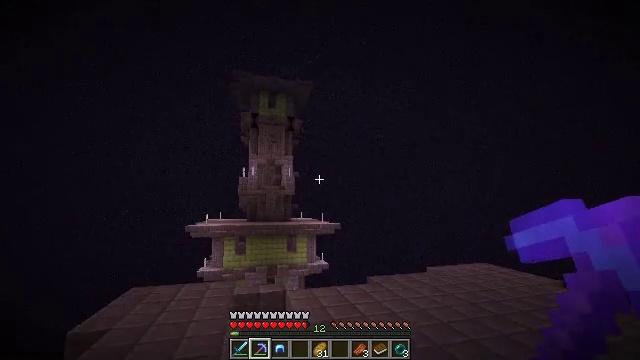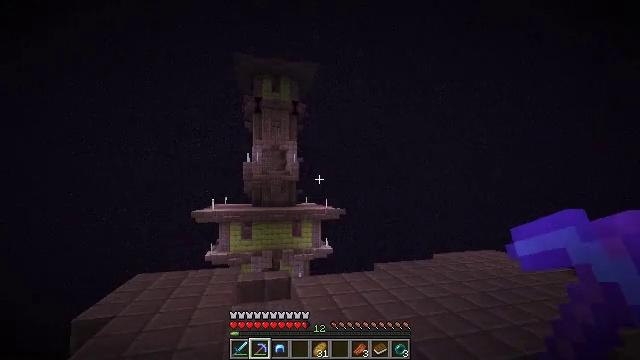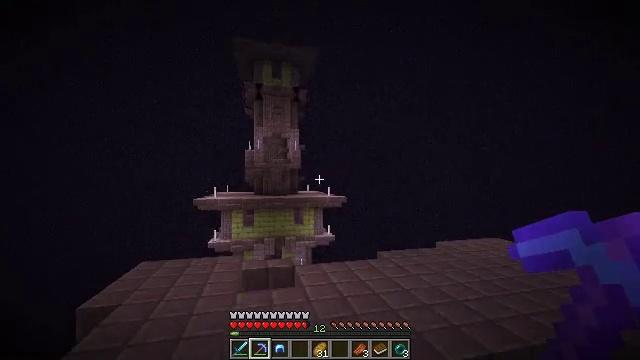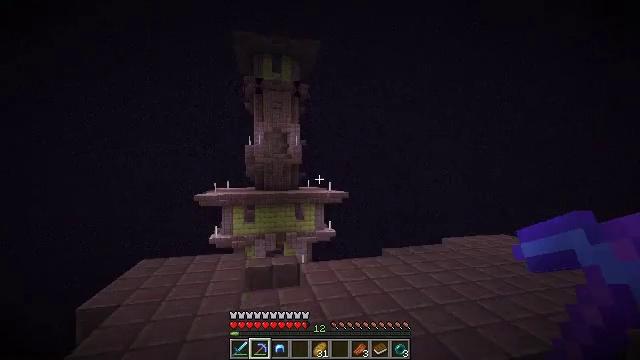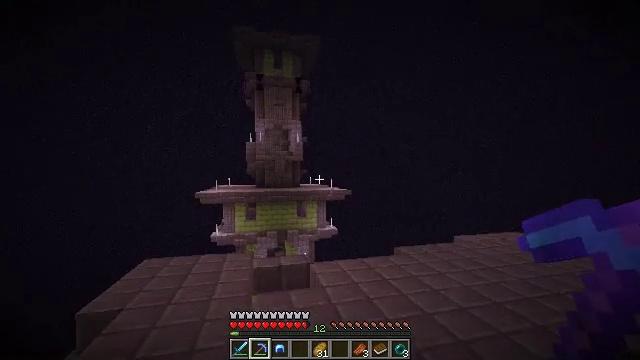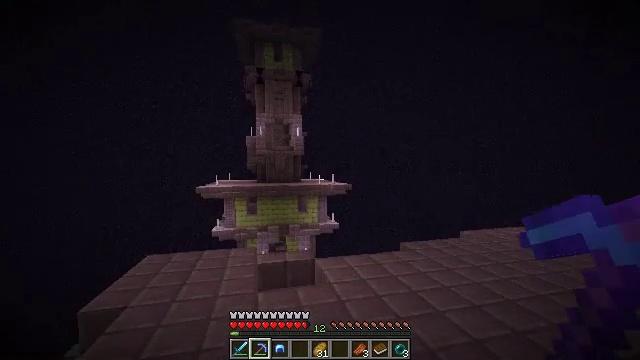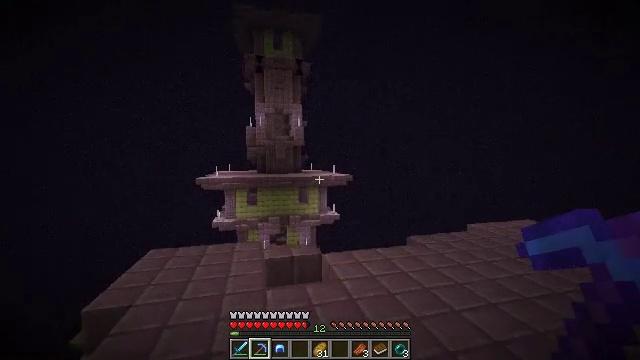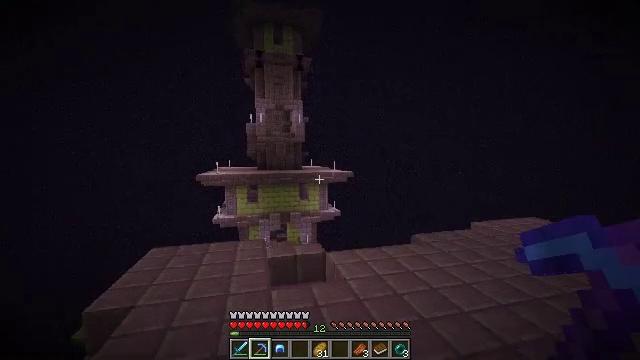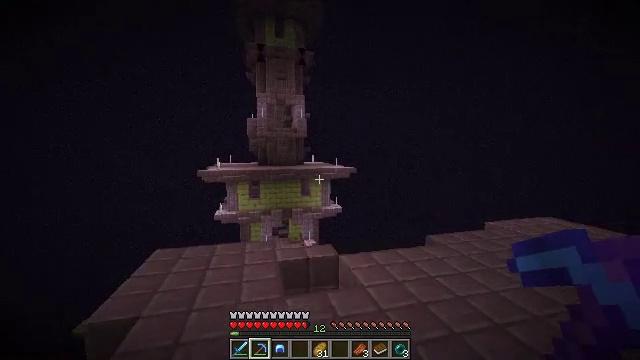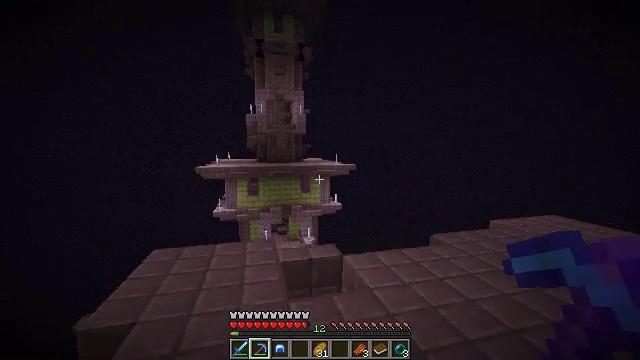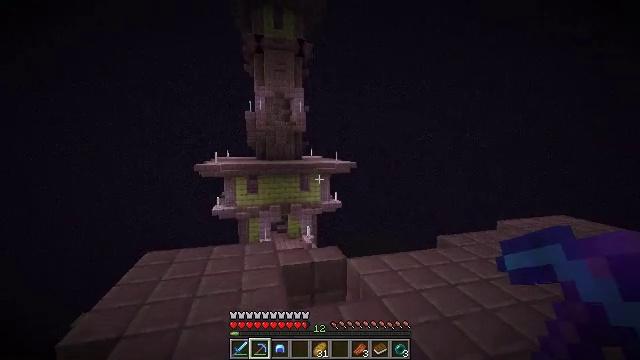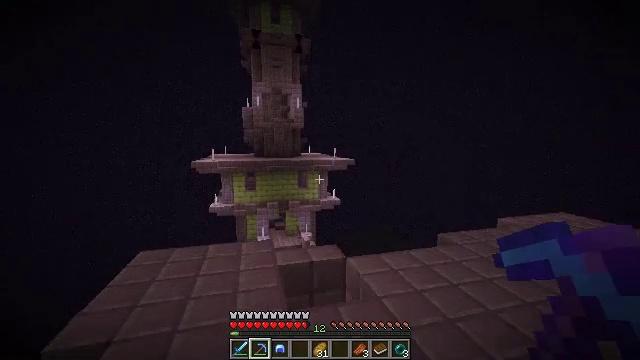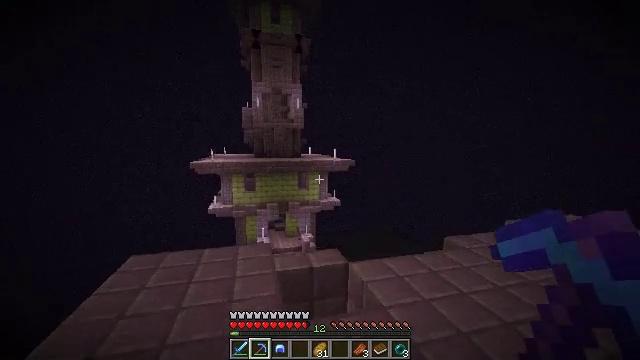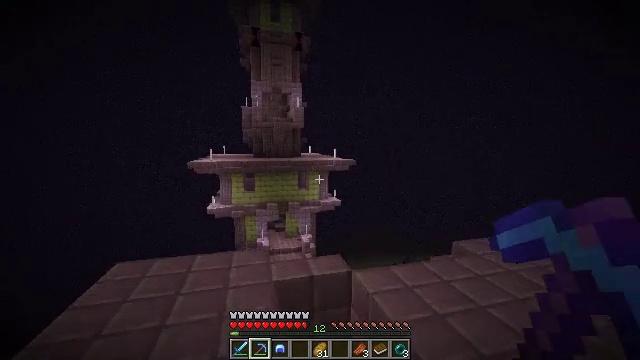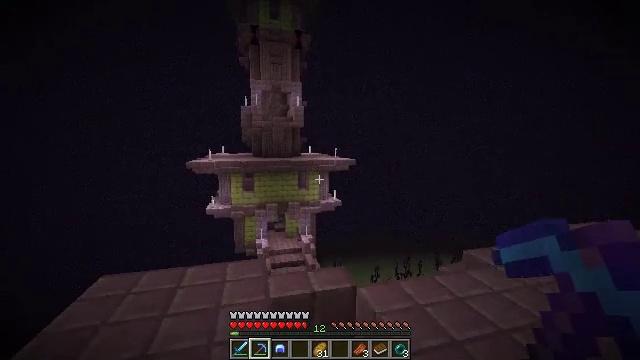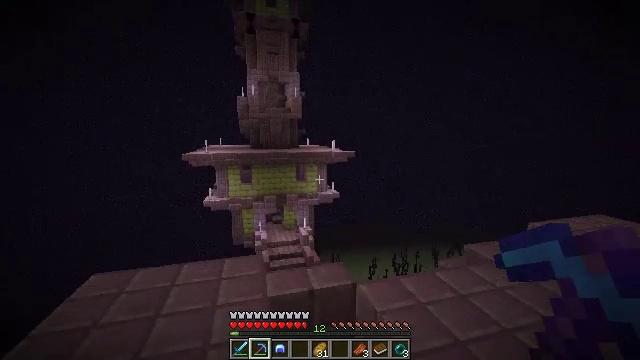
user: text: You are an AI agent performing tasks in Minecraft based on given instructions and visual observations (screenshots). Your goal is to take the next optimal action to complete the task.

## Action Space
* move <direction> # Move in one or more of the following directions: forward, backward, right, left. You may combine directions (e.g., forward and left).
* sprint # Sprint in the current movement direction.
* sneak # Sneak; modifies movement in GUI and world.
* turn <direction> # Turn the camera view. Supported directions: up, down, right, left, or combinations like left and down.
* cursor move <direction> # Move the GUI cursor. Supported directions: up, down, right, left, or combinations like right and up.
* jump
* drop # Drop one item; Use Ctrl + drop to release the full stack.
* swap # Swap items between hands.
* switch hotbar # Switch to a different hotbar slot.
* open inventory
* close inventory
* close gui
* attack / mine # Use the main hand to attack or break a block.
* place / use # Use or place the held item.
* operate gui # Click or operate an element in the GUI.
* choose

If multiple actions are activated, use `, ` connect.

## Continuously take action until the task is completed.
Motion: motion action
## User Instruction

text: Mine purpur pillar blocks.
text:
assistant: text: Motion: move forward, turn left and down
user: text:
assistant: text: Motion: move forward and move left, turn down
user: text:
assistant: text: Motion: move forward and move left, turn down
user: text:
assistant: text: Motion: move forward and move left
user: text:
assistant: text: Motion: move forward and move left, turn down
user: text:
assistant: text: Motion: move forward and move left, turn down
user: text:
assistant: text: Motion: move forward and move left
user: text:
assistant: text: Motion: move forward and move left
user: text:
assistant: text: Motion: move forward
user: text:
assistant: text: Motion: move forward
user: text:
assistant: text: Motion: move forward
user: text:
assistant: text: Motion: move forward
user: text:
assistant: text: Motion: move forward
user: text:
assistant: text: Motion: move forward
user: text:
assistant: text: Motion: move forward, turn down
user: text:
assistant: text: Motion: move forward, turn right and down
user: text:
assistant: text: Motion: move forward and move right, turn down
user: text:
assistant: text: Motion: move forward and move right, turn down
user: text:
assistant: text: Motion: move forward and move right, turn down
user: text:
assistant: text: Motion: move forward and move right, turn down
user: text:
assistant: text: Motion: move forward and move right, turn down
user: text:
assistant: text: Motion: move forward and move right, turn down
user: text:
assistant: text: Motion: move forward and move right, turn down
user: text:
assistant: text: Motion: move forward and move right, turn down
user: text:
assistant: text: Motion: move forward, turn down
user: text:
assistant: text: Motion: move forward, turn left and down
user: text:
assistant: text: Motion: move forward, turn down
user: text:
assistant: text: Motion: turn down
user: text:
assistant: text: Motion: turn down
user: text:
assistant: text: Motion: turn down